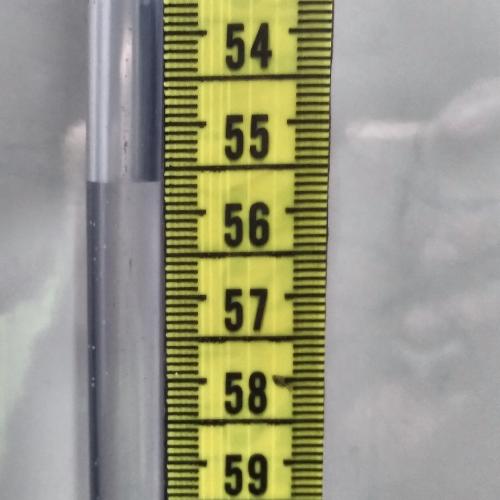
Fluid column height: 55.6 cm